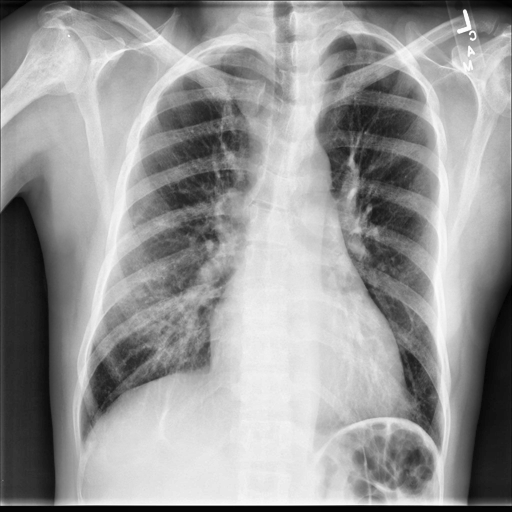
Finding: NORMAL